Question:
Pretty much self explanatory, because if i put [Authorize (Roles="Admin")], page is still visible in main bar, and i want it to be hidden from everyone unless logged in as Admin.
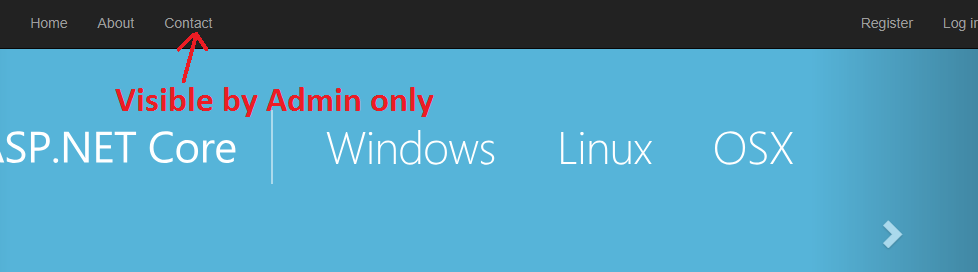
Answer: In _Layout.cshtml you'll need to make the following change:
'''
<div class="navbar-collapse collapse">
<ul class="nav navbar-nav">
<li><a asp-area="" asp-controller="Home" asp-action="Index">Home</a></li>
<li><a asp-area="" asp-controller="Home" asp-action="About">About</a></li>
@if (User.IsInRole("Admin"))
{
<li><a asp-area="" asp-controller="Home" asp-action="Contact">Contact</a></li>
}
</ul>
</div>
'''